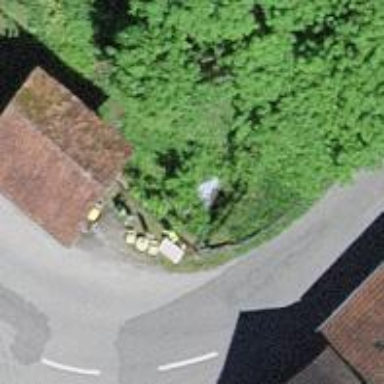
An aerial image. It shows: Historic creamery building.